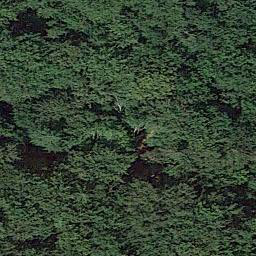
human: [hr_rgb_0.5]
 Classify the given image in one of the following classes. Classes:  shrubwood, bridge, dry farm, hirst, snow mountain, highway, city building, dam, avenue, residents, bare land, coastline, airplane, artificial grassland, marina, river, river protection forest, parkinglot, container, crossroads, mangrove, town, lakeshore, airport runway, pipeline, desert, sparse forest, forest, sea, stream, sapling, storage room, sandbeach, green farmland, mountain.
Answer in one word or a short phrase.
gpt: forest